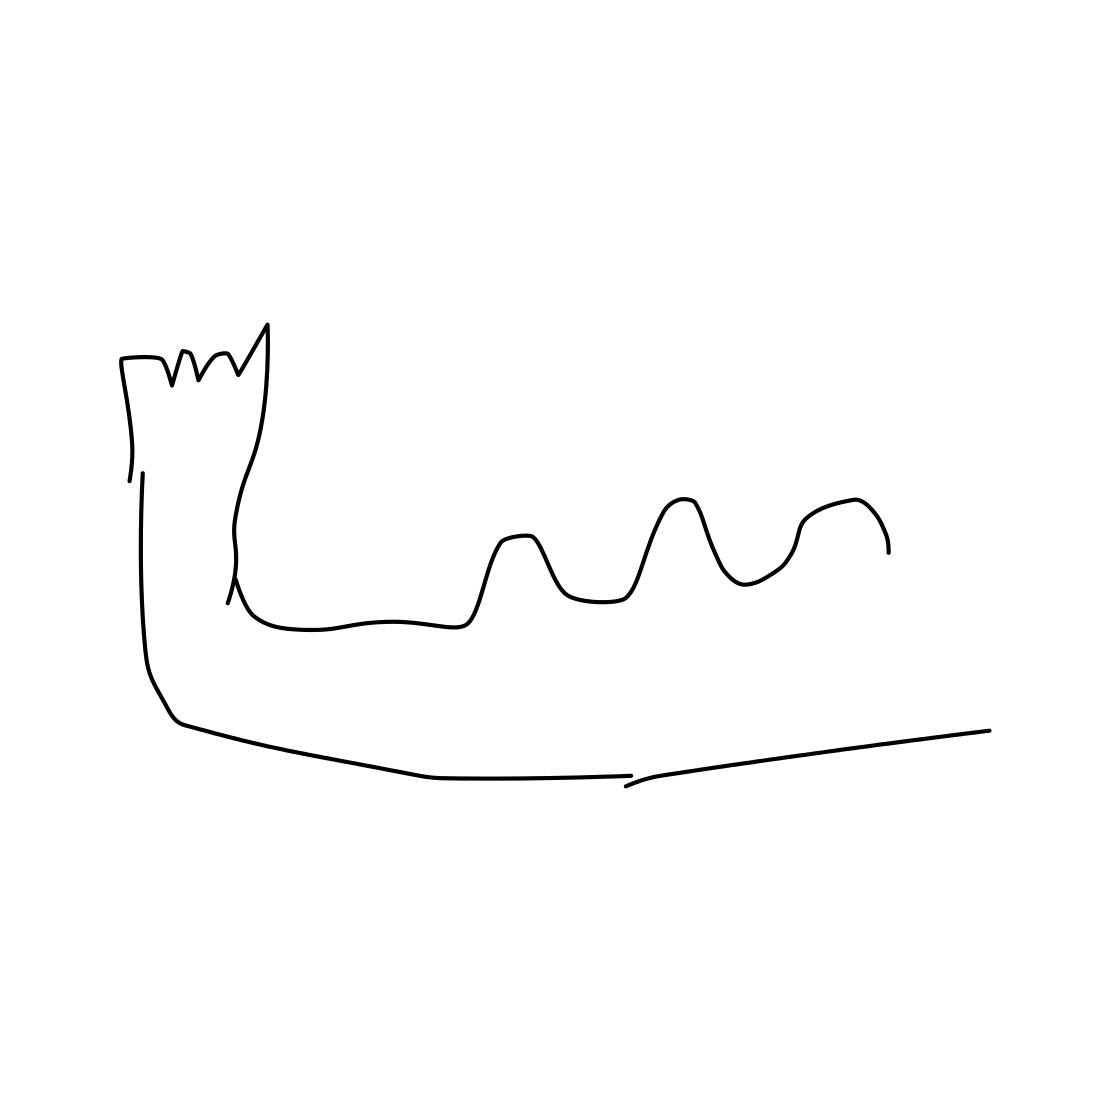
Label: arm